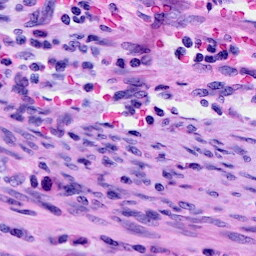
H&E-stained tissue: Cervix